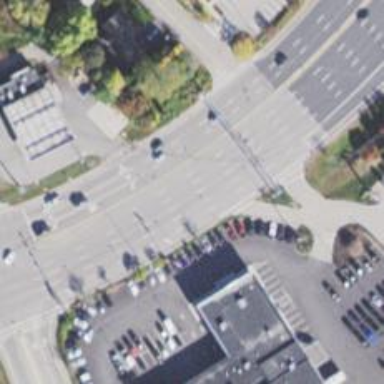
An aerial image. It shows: Primary highway with asphalt surface and separate sidewalk.